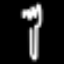
Label: fork